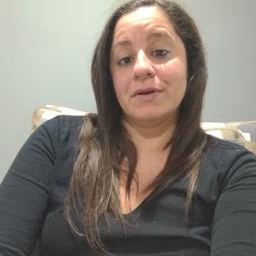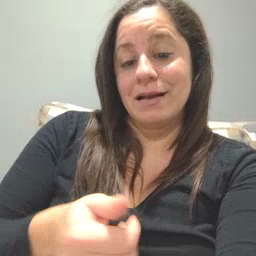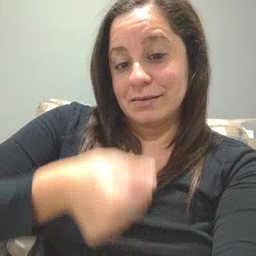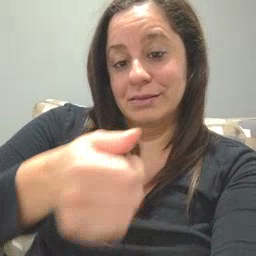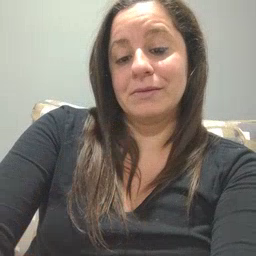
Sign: hide